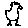
Label: bird